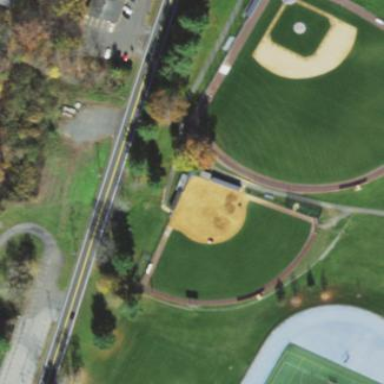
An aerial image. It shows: Baseball pitch for leisure and sports activities.